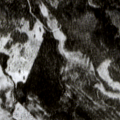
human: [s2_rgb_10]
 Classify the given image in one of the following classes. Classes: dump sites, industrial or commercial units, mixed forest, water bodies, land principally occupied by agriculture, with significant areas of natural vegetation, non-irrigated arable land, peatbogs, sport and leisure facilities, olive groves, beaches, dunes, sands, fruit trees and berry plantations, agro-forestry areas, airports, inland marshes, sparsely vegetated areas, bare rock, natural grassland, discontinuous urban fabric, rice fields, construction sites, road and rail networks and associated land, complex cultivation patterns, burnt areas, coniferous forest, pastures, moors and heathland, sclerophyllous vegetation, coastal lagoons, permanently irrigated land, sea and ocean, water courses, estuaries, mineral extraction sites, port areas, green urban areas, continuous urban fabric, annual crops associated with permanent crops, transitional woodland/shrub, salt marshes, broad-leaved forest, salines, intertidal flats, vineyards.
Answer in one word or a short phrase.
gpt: coniferous forest, transitional woodland/shrub